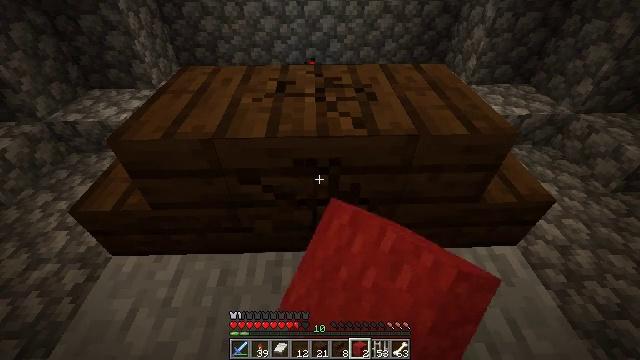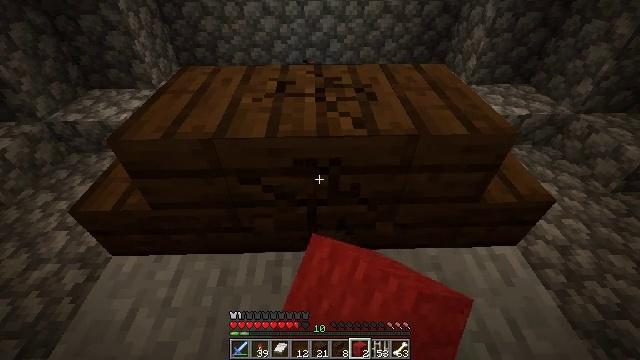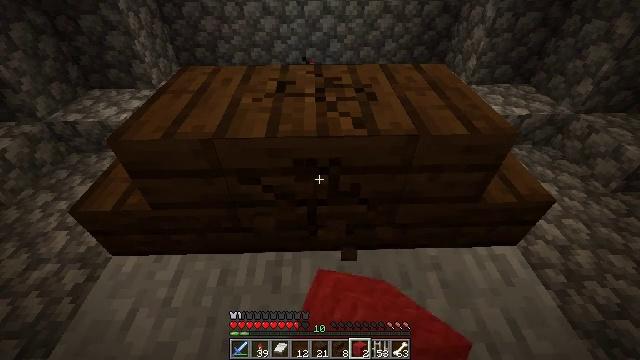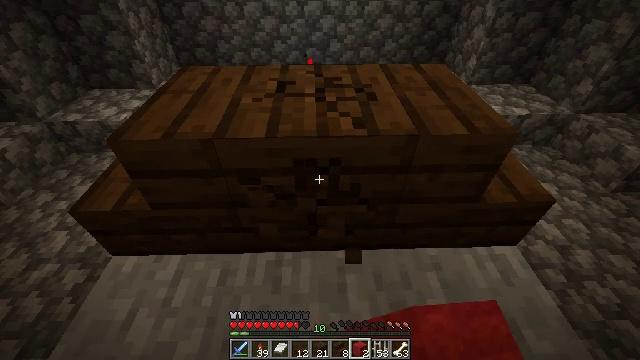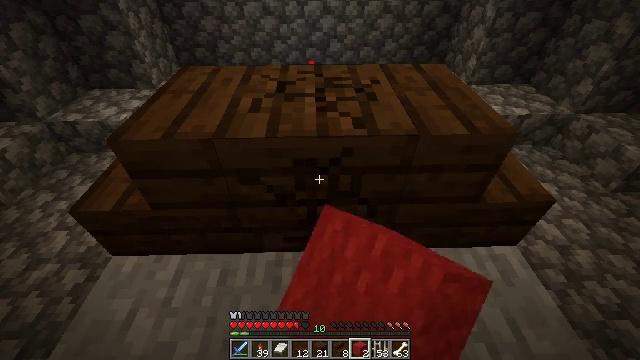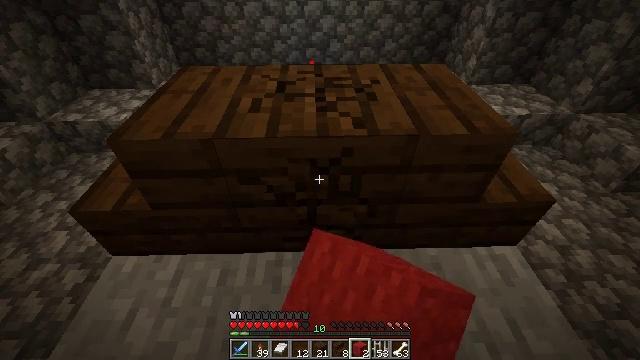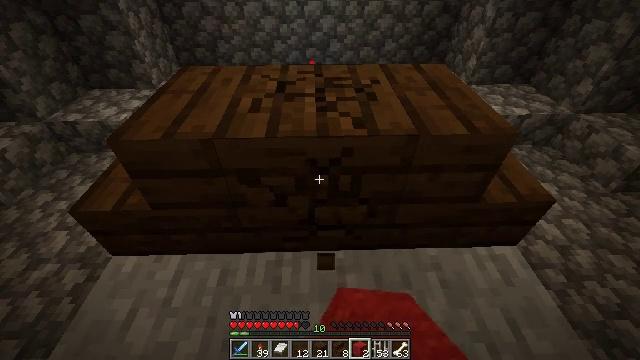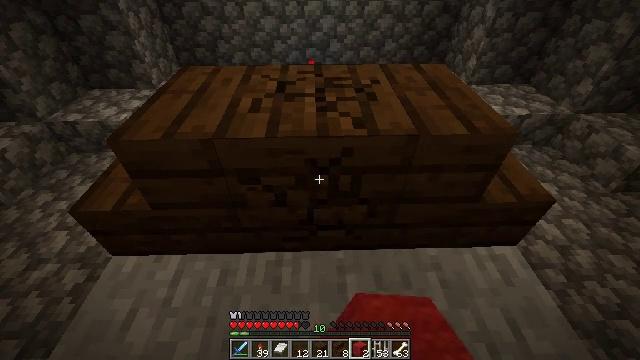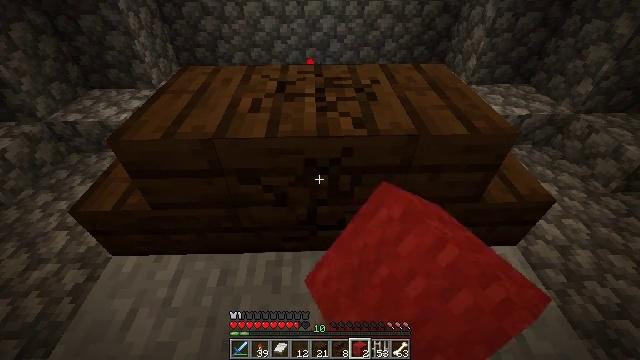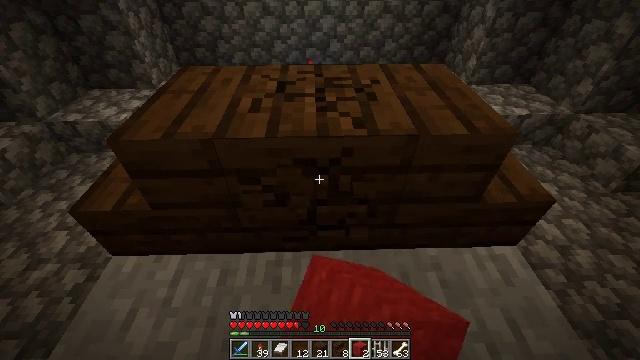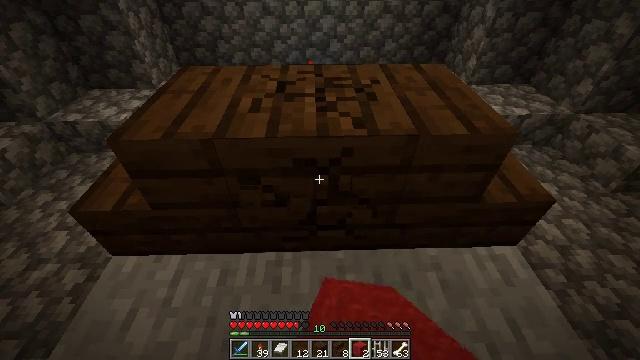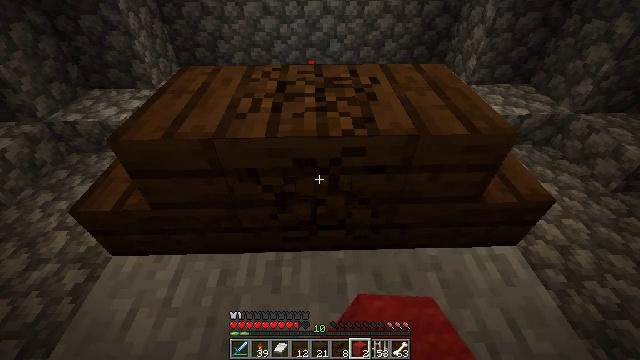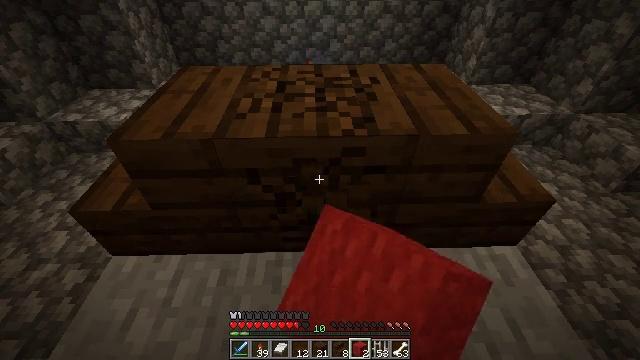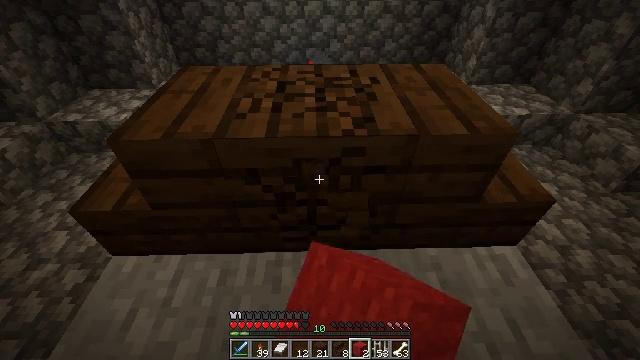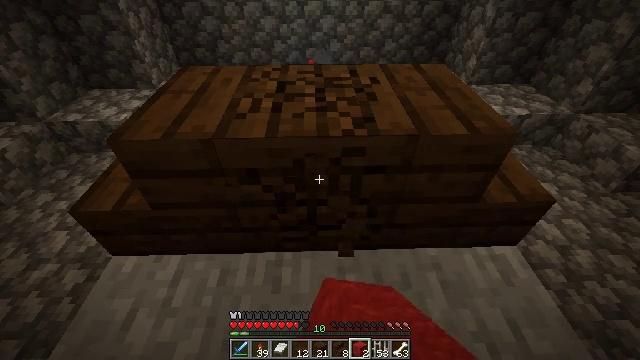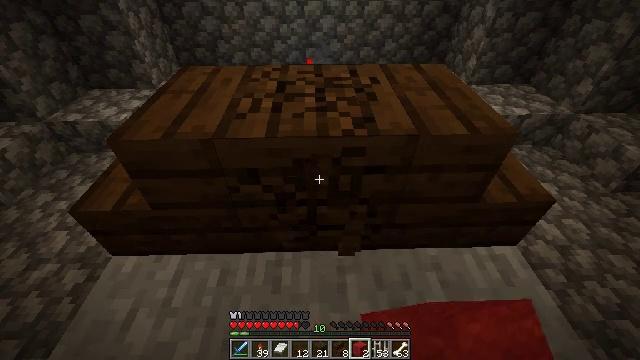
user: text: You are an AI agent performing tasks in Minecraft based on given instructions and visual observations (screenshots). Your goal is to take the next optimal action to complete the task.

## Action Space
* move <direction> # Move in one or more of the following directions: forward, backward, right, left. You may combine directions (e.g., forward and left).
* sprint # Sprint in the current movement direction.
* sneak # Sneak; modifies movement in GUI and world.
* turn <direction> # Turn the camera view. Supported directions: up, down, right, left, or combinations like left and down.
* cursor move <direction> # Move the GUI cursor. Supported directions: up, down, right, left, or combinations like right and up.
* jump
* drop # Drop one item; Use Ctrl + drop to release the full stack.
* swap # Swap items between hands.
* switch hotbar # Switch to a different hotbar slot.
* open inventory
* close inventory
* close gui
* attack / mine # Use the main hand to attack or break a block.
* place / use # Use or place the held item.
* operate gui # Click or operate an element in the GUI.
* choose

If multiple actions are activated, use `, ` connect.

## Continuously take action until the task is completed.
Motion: motion action
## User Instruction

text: Gather some dark oak planks.
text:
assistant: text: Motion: attack / mine
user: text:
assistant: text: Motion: attack / mine
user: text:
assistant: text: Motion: attack / mine
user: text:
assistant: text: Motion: attack / mine
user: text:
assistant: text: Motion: attack / mine
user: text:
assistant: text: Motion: attack / mine
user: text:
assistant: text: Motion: attack / mine
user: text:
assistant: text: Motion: attack / mine
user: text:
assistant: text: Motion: attack / mine
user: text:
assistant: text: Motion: attack / mine
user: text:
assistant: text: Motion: attack / mine
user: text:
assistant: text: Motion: attack / mine
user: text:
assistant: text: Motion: attack / mine
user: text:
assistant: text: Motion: attack / mine
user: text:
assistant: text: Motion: attack / mine
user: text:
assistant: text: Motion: attack / mine
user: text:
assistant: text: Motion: attack / mine
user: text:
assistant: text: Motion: attack / mine
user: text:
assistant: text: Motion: attack / mine
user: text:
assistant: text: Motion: attack / mine
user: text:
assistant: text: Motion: attack / mine
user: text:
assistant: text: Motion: attack / mine
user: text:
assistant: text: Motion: attack / mine
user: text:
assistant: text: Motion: attack / mine
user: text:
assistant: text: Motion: attack / mine
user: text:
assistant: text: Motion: attack / mine
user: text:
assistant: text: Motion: attack / mine
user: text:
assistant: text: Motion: attack / mine